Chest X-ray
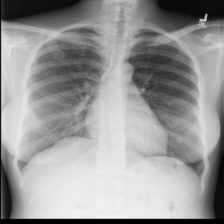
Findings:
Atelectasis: negative
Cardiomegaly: negative
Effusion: negative
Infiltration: negative
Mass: negative
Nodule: negative
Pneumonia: negative
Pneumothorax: negative
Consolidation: negative
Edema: negative
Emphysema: negative
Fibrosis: negative
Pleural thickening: negative
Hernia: negative